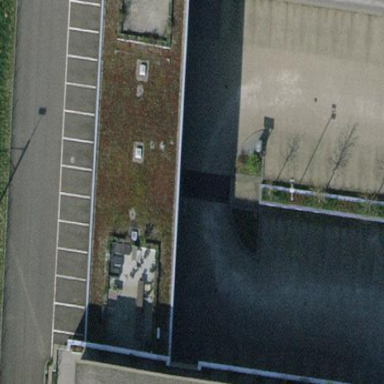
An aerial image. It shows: Office building.